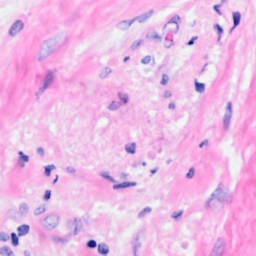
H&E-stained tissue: Breast